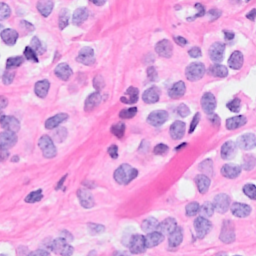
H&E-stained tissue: Breast